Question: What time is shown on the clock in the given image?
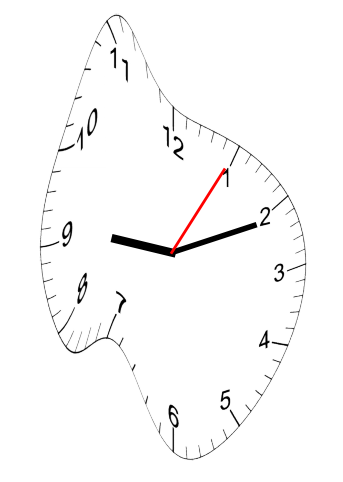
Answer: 09:11:05